Interaction volume radius: 5 \u00c5
Interaction volume height: 10 \u00c5
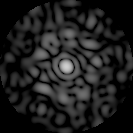
Disorder parameter: 0.8396